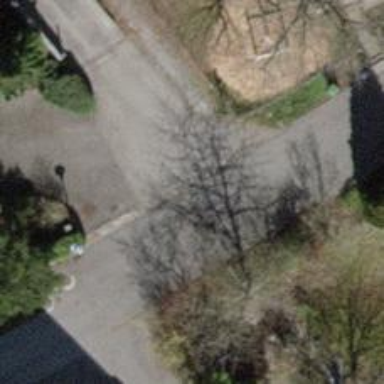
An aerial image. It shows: Paved residential road.